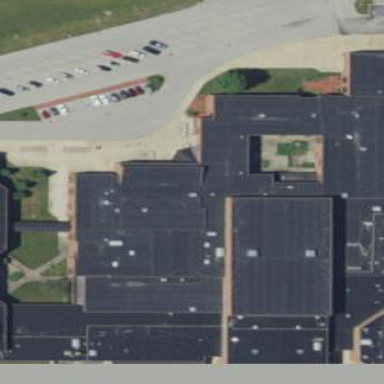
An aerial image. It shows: School building.